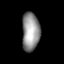
Tissue: lung
Cell type: Epithelial cells
Senescence score: 0.2301
Nuclear area (px): 665
Mean DAPI intensity: 146.752